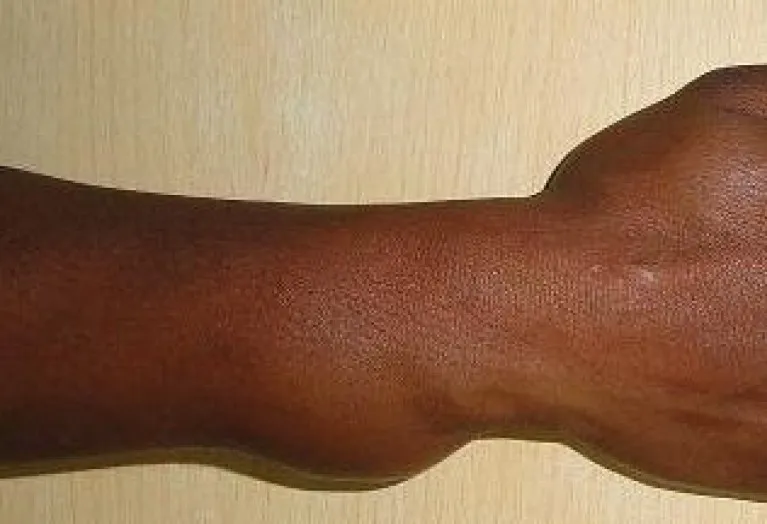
Gross appearance of bulged tumor.
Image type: medical_photograph (skin_photograph)